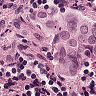
Metastatic tissue present: yes